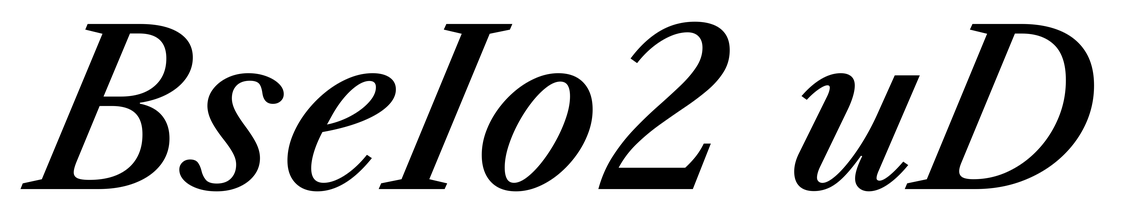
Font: LibreCaslonText-Italic_Medium_Italic